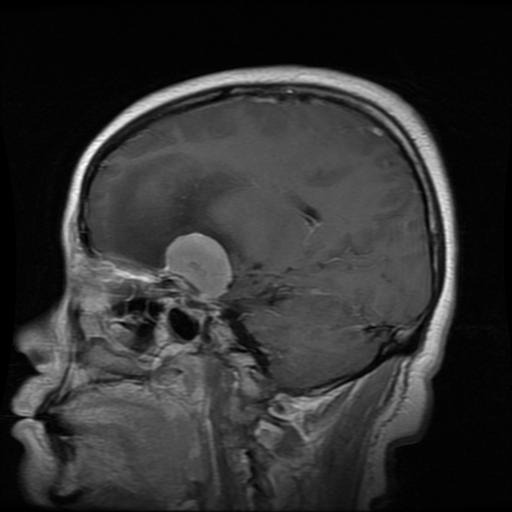
Label: meningioma